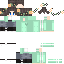
A male human skin with pale skin, wearing brown long hair dressed in a green_skin tshirt and gray pants, featuring a closed mouth.